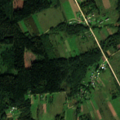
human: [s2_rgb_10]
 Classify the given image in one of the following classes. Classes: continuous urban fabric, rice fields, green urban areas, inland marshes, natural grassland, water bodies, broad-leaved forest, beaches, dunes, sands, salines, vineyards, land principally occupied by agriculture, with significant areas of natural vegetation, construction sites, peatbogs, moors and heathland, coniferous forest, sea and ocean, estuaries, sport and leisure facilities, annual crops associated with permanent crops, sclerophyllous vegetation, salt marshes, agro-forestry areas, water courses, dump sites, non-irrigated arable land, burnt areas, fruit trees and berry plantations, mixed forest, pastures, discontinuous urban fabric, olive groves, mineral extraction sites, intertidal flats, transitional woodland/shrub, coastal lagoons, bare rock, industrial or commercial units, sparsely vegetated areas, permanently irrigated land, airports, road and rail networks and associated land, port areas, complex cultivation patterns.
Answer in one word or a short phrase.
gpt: pastures, land principally occupied by agriculture, with significant areas of natural vegetation, broad-leaved forest, coniferous forest, mixed forest, transitional woodland/shrub